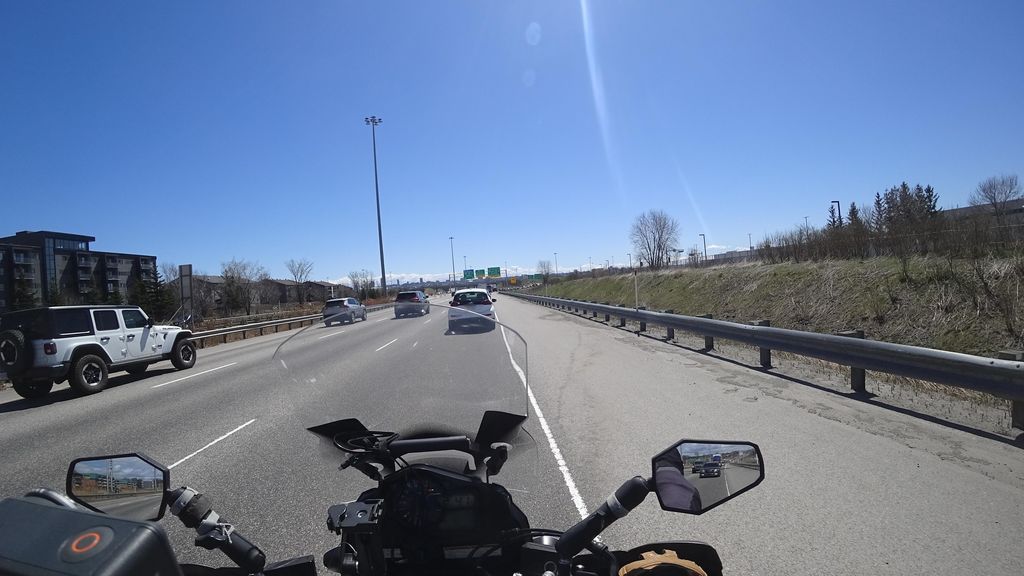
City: quebec_city